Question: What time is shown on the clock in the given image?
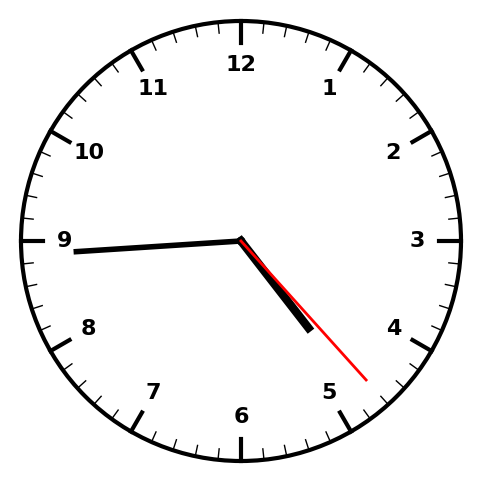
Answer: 04:44:23